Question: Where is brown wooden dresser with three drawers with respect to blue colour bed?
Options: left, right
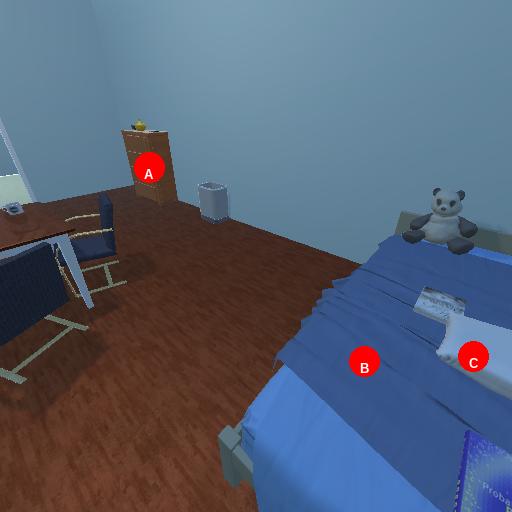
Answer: left